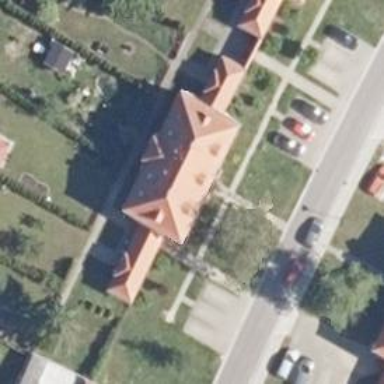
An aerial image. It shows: Residential building with hipped red roof.